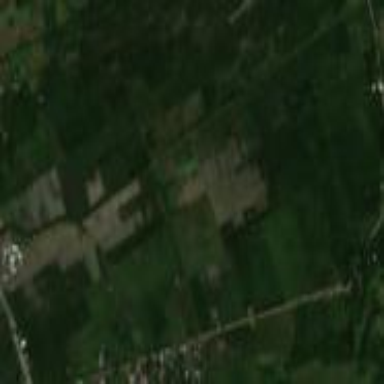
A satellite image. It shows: Farmland used for producing rice.